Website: home-depot
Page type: account-selection
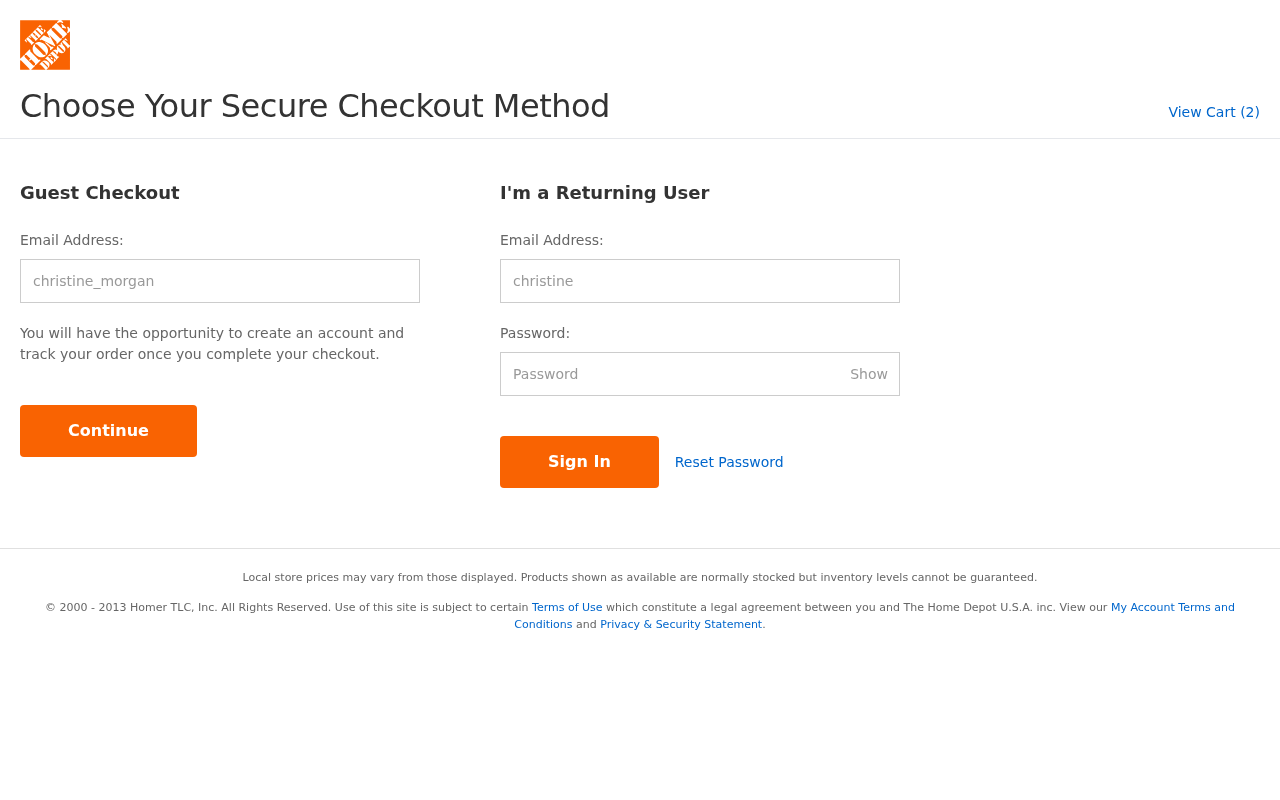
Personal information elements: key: PII_LOGIN_USERNAME
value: christine_morgan
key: PII_LOGIN_USERNAME2
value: christine_morgan
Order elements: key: ORDER_NUM_ITEMS
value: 2